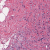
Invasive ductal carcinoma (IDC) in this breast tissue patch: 1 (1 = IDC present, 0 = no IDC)